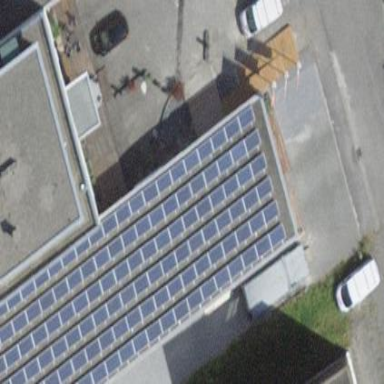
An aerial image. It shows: Solar power generator.